Question: Using the following as an example I am trying to figure out the best way set up a MySql database.

'FoodGroupTypeCode': Grain, Vegetable, Fruit, Dairy, Protein
What is the best Data Type to use to represent this attribute?
1. CHAR(1): G, V, F, D, P
2. TINYINT: Using number codes (i.e. Grain = 1, Vege = 2)
3. ENUM
4. VARCHAR(9): Using full names
5. Other (explain)
Option 4 is really not a consideration of mine, unless someone can really validate it. I have read a lot of "opinions" on the subject but looking for more concrete reasons for picking one over the other. I appreciate any input that someone can give to that degree rather then something such as "I like ENUM because it is fast."
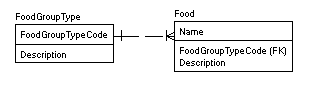
Answer: Performant, storage efficient and results in readable code. I favour this solution when I know that the values are stable, and when I need to attach behaviour to the codes.
('if code = 'G' then specific behaviour').
Performant, storage efficient, but results in less readable code. This solution is also immune to confusion if values change (G was initially Grain, but now it is changed into Brain). This is most common.
I don't see a single benefit of using enum other than a tiny performance benefit.
Of course, the small performance gain will never be enough if you are truly having a performance problem.
Results in readable code. Certain queries will have less joins which in those specific cases provides performance benefits. Not storage efficient, and may give you problems if you want to change the values. If you have lots of tables with lots of rows and they are all referencing this table, think carefully before you take the risk.